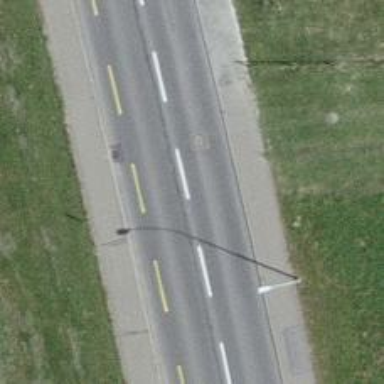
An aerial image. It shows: Secondary road with cycle lane on the left.